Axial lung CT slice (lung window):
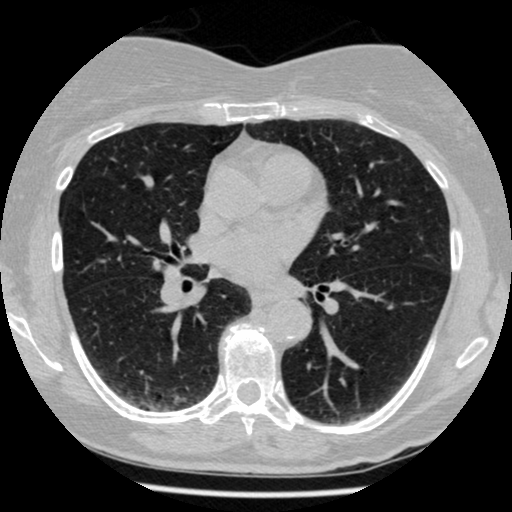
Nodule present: no